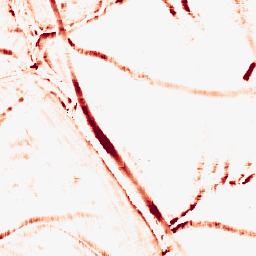
Category: morphological
Decomposition family: morphological_square
Decomposition parameters: operation: opening
size: 10
Upsampling method: area
Upsampling parameters: scale: 2
Upsampling scale: 2